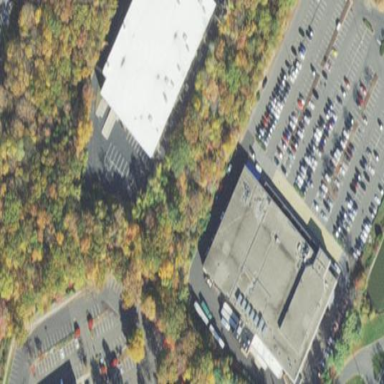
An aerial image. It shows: Supermarket building.